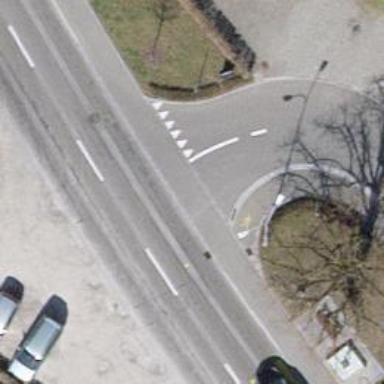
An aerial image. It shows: Road with "give way" sign.